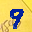
Label: 9